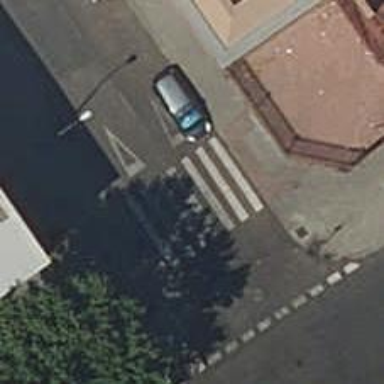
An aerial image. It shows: Marked crossing on the road.